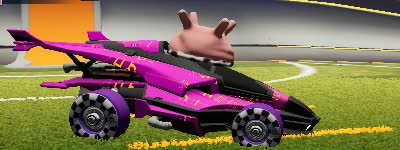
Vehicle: aftershock